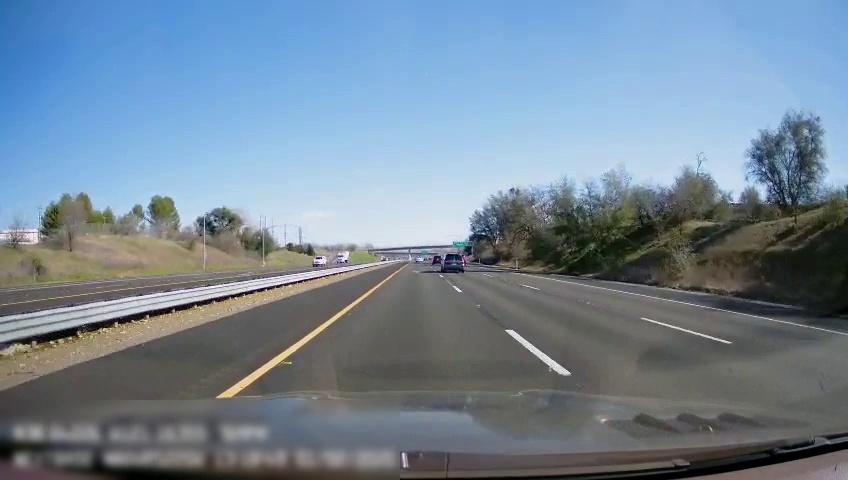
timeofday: Day
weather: Sunny
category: Drivable Space
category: Drivable Space
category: Vehicles | Car
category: Vehicles | Truck
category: Vehicles | SUV
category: Vehicles | Car
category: Lanes | Opposite Lane
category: Lanes | Current Lane
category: Lanes | Current Lane
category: Lanes | Alternate Lane
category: Lanes | Alternate Lane
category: Traffic | Signs